Question: I'm trying to following to application in <URL> but I get errors in my new.h file.
I am getting a bunch of "unexpected" errors.
Just about everything after the first 'void' is exepected.
Any ideas?
'''
#ifndef NEW_H
#define NEW_H
#ifdef __cplusplus
extern "C" {
#endif
void * new (const void * type);
void delete (void * item);
#ifdef __cplusplus
}
#endif
#endif /* NEW_H */
'''

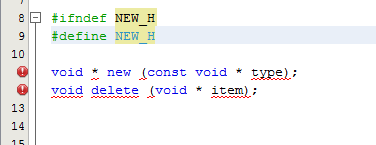
Answer: If you want to simulate the functionality of 'new' in 'C' as it in 'C++' then you are actually given wrong argument of 'new'.
It should be 'const unsigned int' or 'const size_t'
because new is used in C++ as
'''
int *p;
p=new (sizeof(int));
'''
But here it's type mismatch can't convert 'int' to 'const void *'
For 'delete' it's fine because 'delete' takes 'pointer' as argument